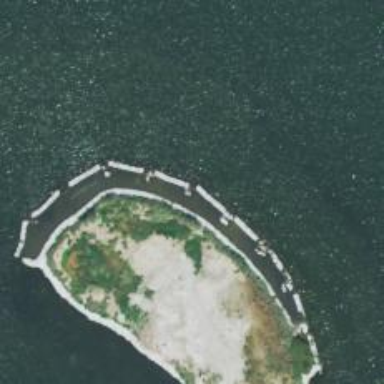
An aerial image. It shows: Breakwater structure.